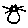
Label: cat